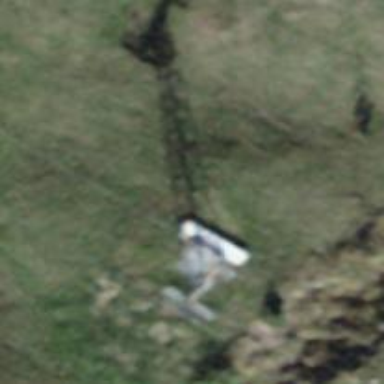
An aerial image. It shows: Pylon for aerialway.